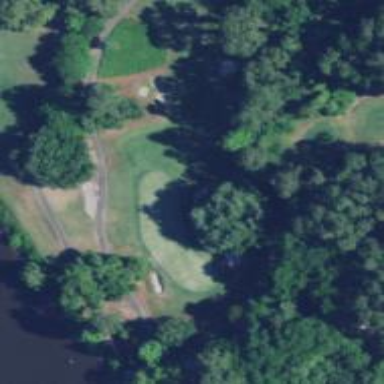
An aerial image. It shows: Golf hole.